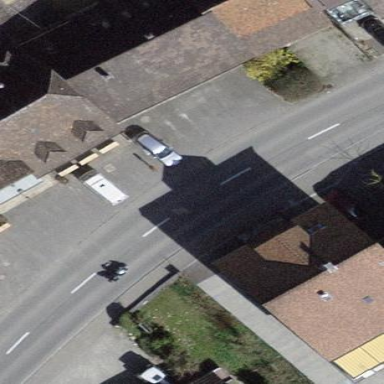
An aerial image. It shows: Building with tiled roof.